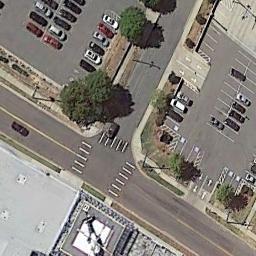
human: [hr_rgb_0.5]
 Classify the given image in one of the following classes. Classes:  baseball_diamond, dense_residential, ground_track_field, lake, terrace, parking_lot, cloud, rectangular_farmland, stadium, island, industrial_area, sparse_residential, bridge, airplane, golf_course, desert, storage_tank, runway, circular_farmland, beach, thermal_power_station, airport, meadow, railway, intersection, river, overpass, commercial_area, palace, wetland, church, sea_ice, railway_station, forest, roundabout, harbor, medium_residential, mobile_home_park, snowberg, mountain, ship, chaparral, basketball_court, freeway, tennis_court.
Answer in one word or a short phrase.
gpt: intersection